Aerial crown-view tile of a tropical tree (Barro Colorado Island, Panama), acquired 20241112:
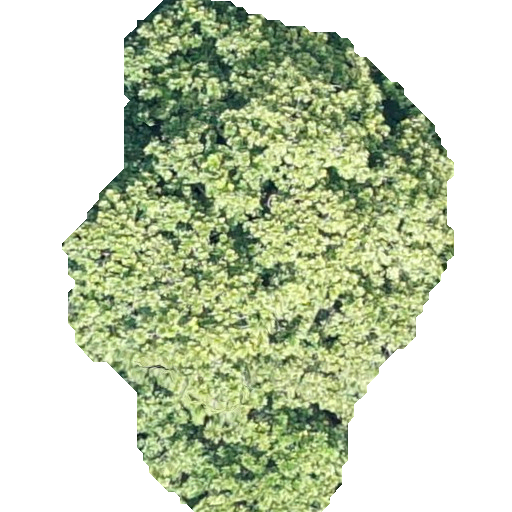
Species: Anacardium excelsum
GBIF accepted scientific name: Anacardium excelsum
Crown area: 222.02 m²